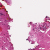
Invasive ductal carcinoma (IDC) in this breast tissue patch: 0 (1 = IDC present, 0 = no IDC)